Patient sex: F
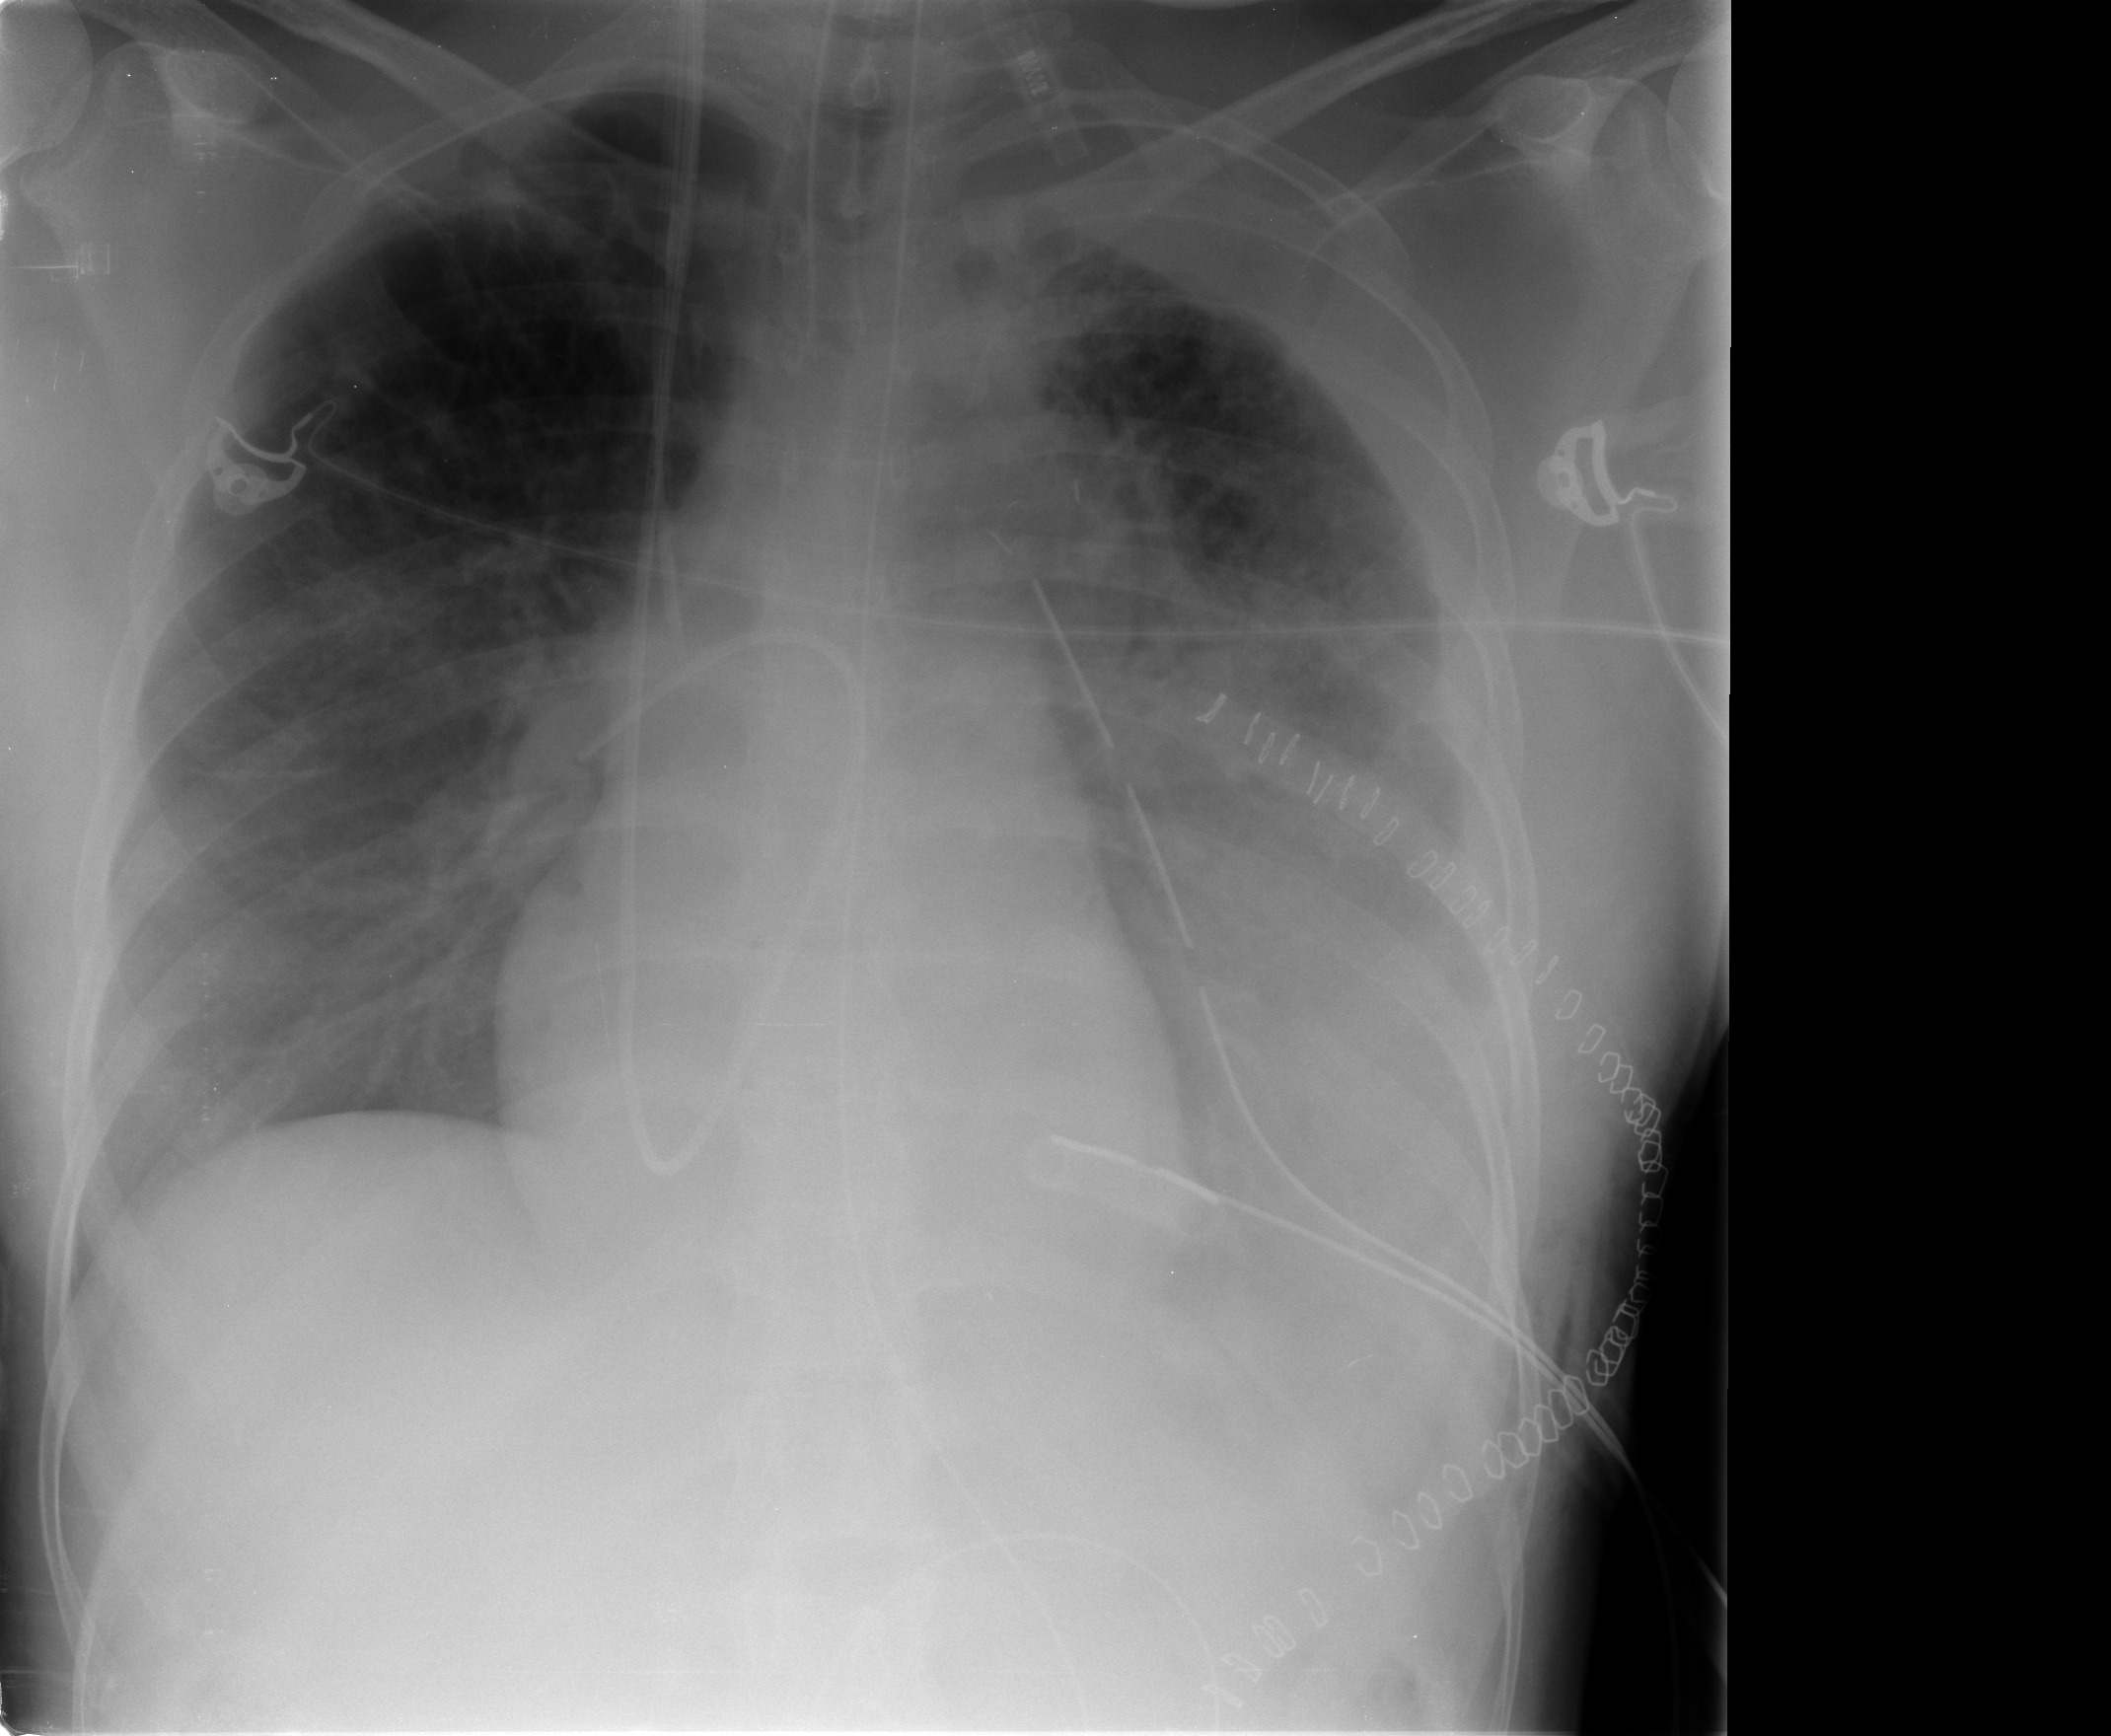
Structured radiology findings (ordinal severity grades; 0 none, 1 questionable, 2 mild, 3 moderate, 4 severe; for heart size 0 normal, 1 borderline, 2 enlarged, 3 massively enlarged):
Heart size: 0
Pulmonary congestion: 2
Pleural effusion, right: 1
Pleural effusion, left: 3
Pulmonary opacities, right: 1
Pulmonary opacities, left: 1
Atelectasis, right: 2
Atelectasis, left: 3